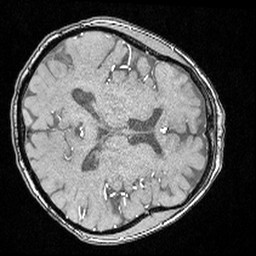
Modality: angio
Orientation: axial
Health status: ill
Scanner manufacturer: siemens
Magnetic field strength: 3 T
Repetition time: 0.022 s
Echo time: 0.00395 s